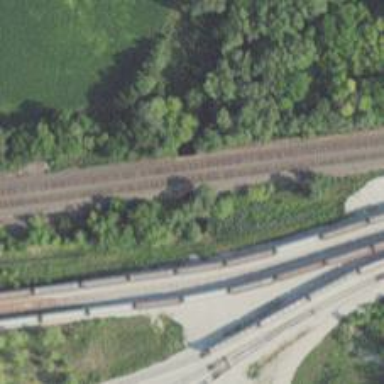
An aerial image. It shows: Culvert tunnel.